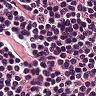
Metastatic tissue present: no